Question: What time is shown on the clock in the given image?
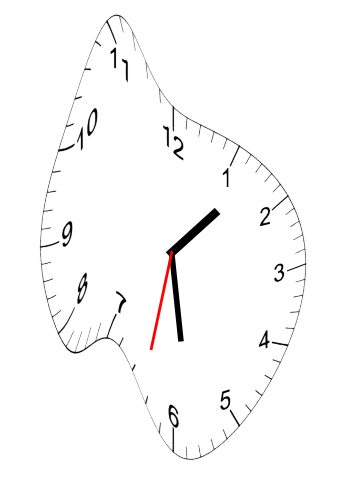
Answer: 01:28:32